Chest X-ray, PA view. Patient: 64 years old, sex M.
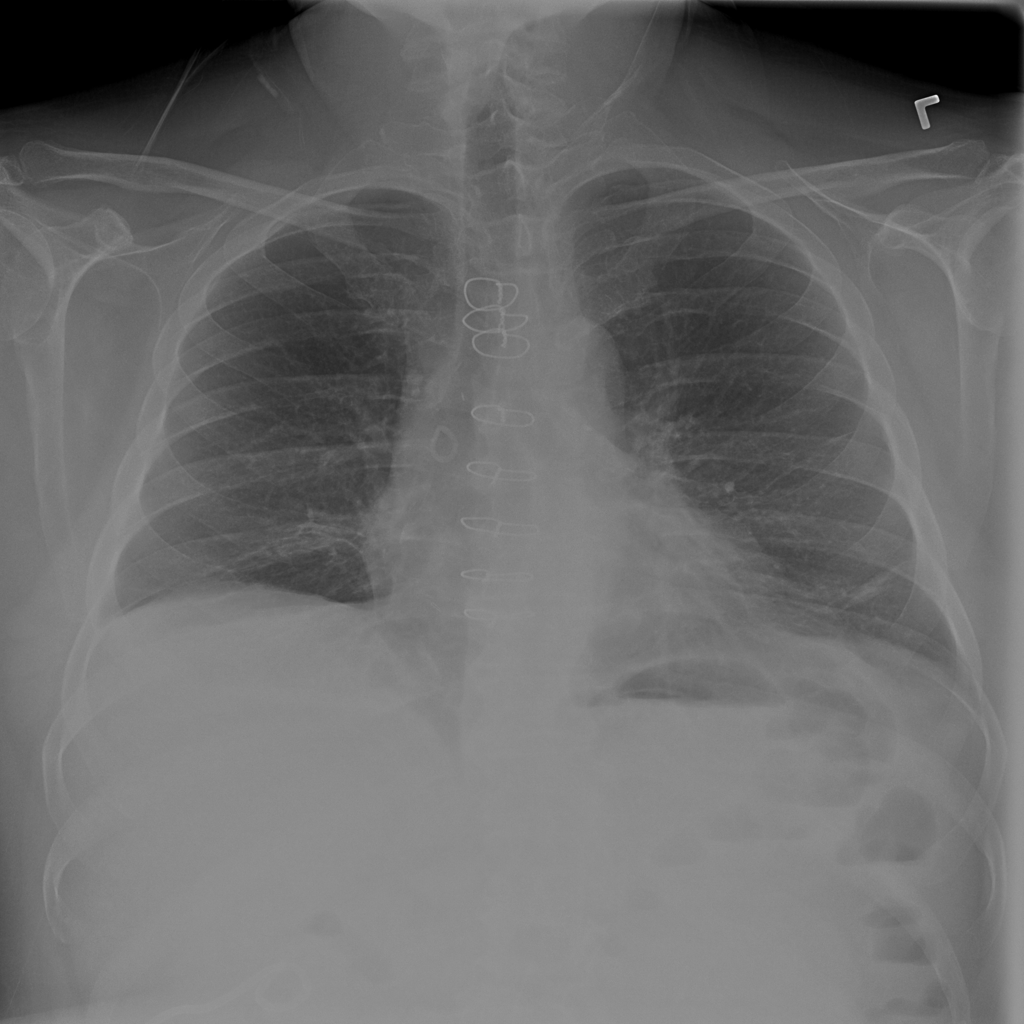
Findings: Atelectasis